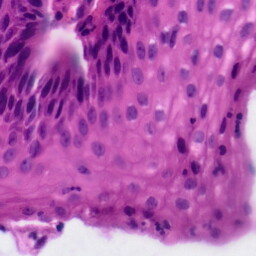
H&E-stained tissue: Tonsil